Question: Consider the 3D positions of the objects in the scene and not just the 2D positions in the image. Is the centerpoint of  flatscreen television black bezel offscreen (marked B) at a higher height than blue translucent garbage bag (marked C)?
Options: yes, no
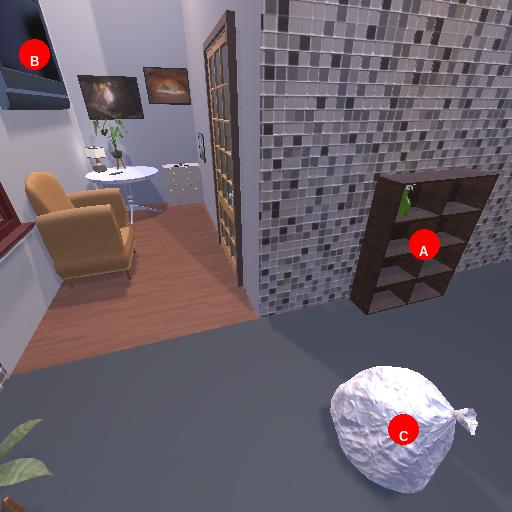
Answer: yes